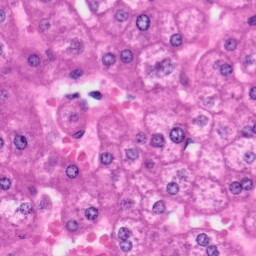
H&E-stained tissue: Liver